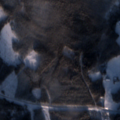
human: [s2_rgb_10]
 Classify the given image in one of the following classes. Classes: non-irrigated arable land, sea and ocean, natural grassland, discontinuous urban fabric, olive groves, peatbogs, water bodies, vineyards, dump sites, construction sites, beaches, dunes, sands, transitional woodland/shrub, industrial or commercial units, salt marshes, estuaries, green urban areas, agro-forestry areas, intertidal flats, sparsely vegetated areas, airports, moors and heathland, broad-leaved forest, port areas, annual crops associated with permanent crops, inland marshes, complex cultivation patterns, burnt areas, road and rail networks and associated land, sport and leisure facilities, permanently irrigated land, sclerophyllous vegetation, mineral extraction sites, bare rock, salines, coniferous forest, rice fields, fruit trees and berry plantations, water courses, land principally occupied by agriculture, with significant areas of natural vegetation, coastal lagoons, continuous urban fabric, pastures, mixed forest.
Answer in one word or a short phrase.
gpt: coniferous forest, mixed forest